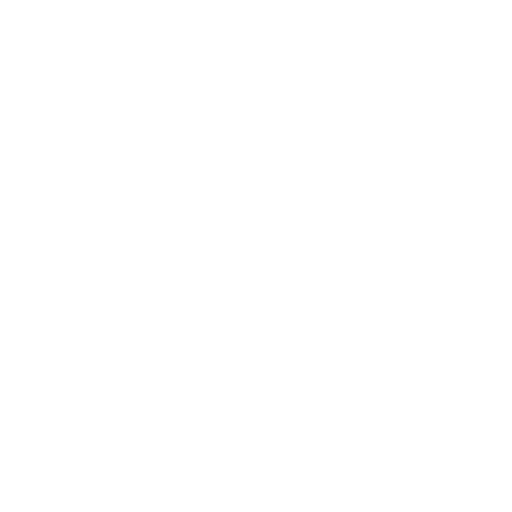
white cami, lace-trimmed ribbed tank, white vest top lace, white background